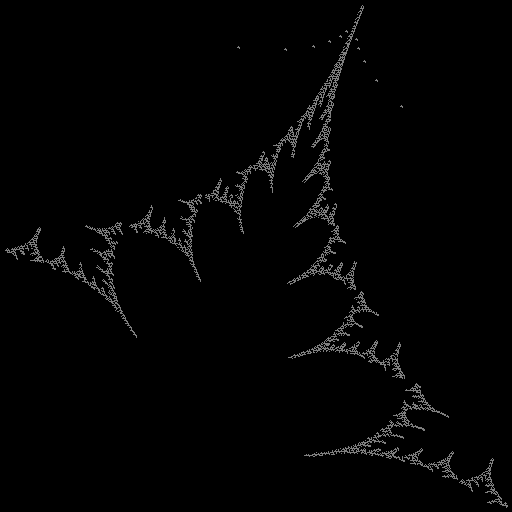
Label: zigzag